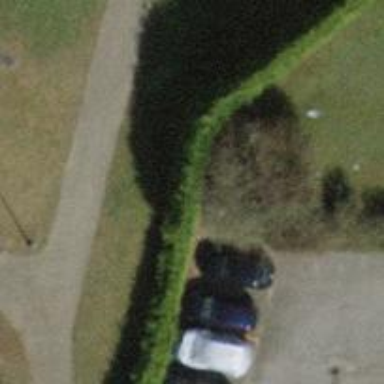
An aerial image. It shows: Hedge acting as barrier.